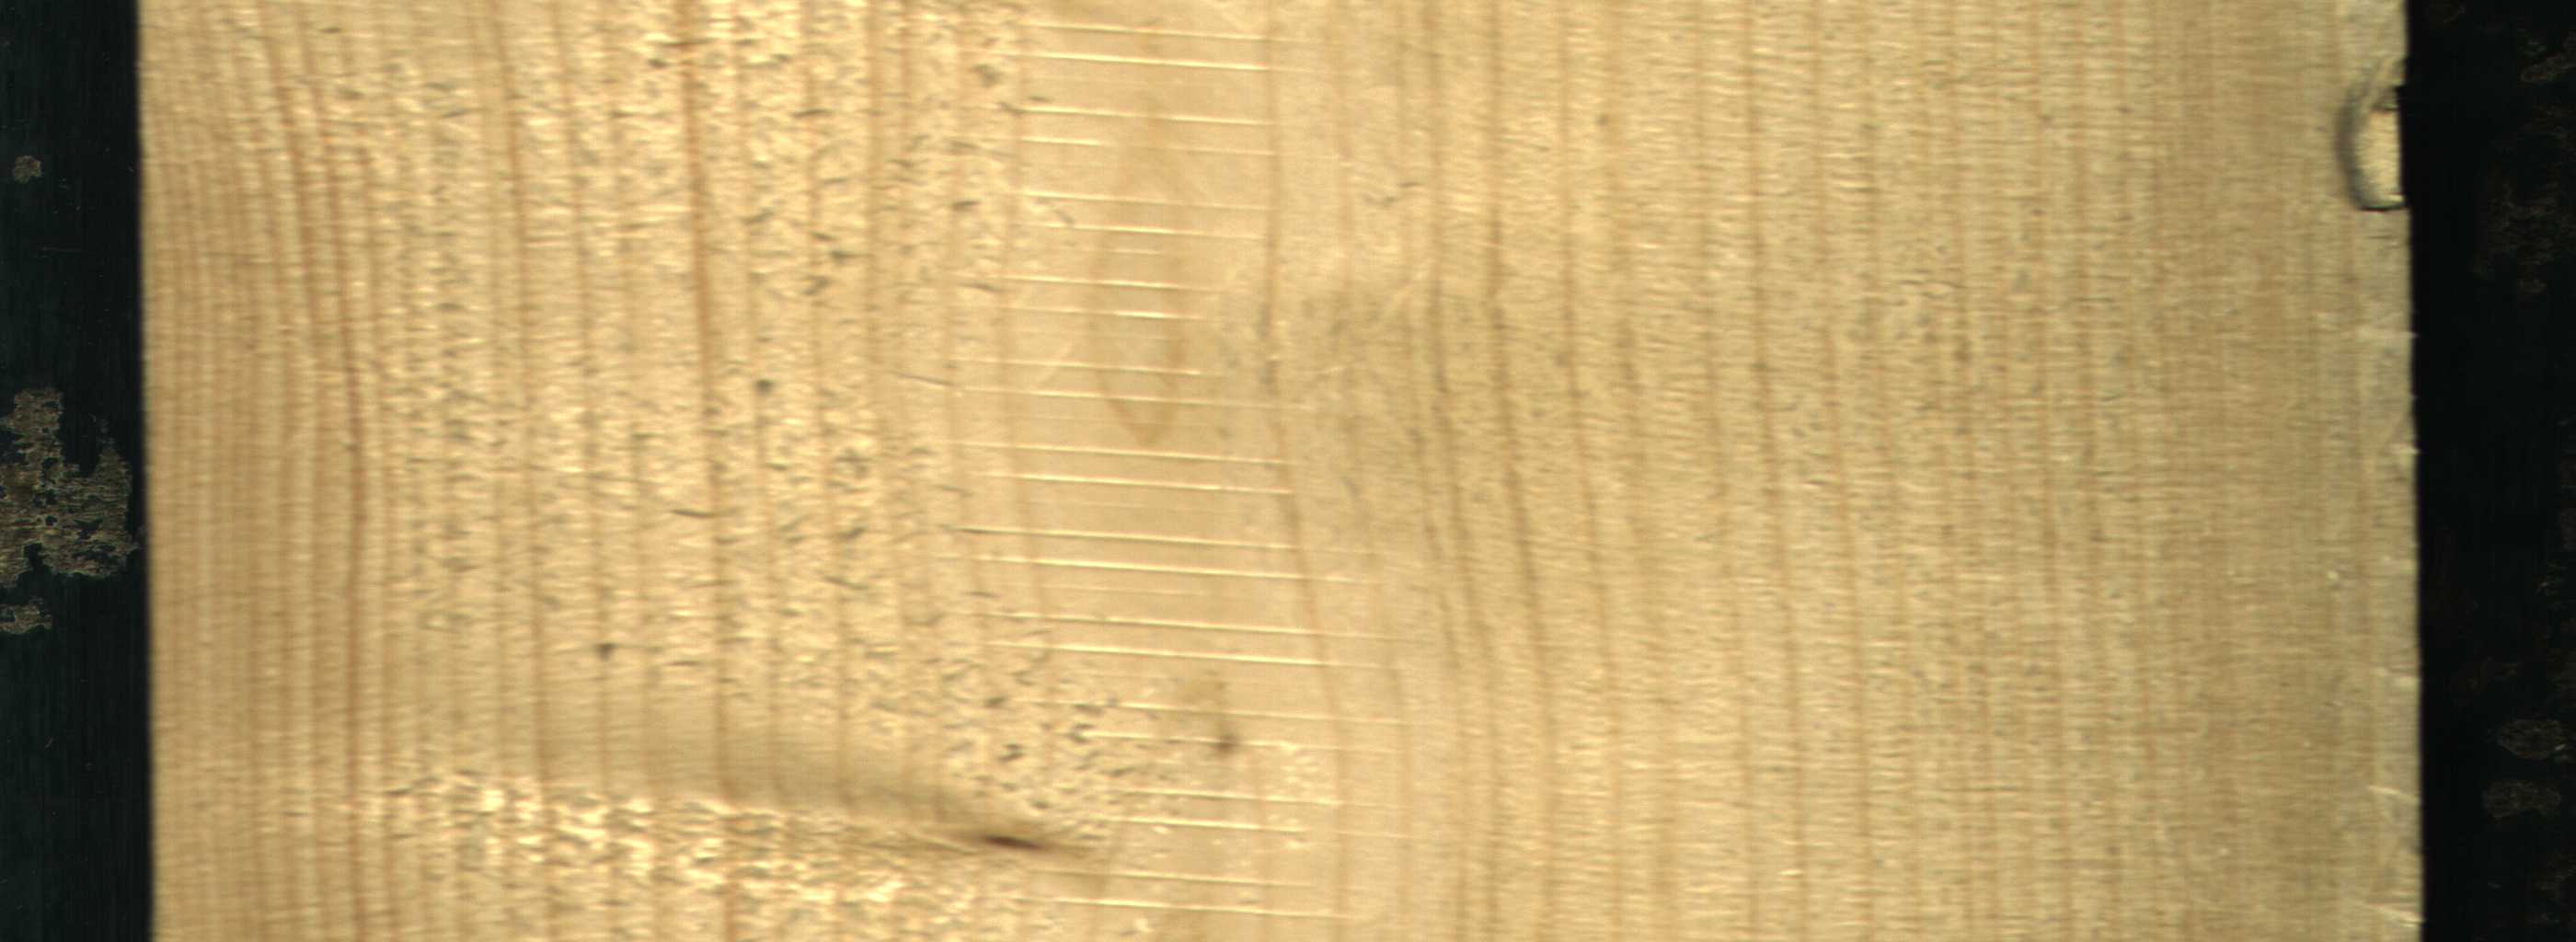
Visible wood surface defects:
Live_Knot